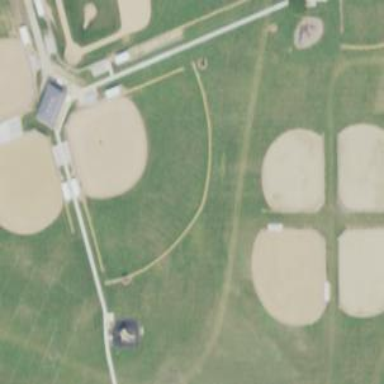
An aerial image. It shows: Baseball pitch for leisure and sports activities.